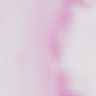
Metastatic tissue present: no